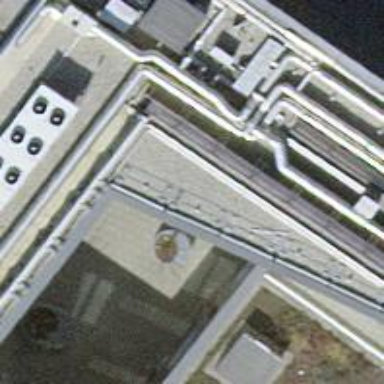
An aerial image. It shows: Footway that passes through building tunnel.